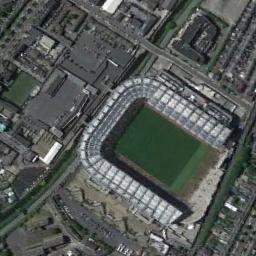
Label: stadium